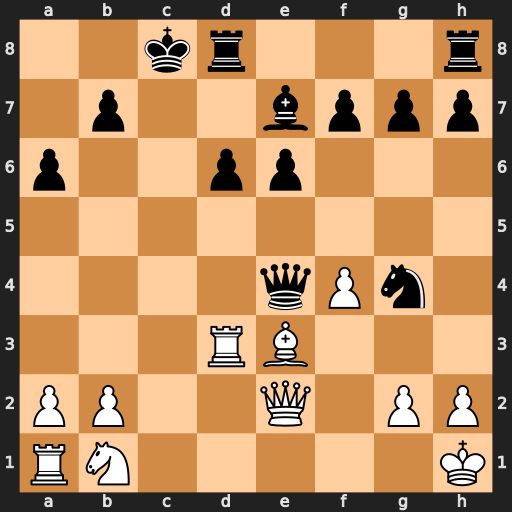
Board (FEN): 2kr3r/1p2bppp/p2pp3/8/4qPn1/3RB3/PP2Q1PP/RN5K
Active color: w
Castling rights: -
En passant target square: -
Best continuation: Rc3+ Kb8 Qxg4